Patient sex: F
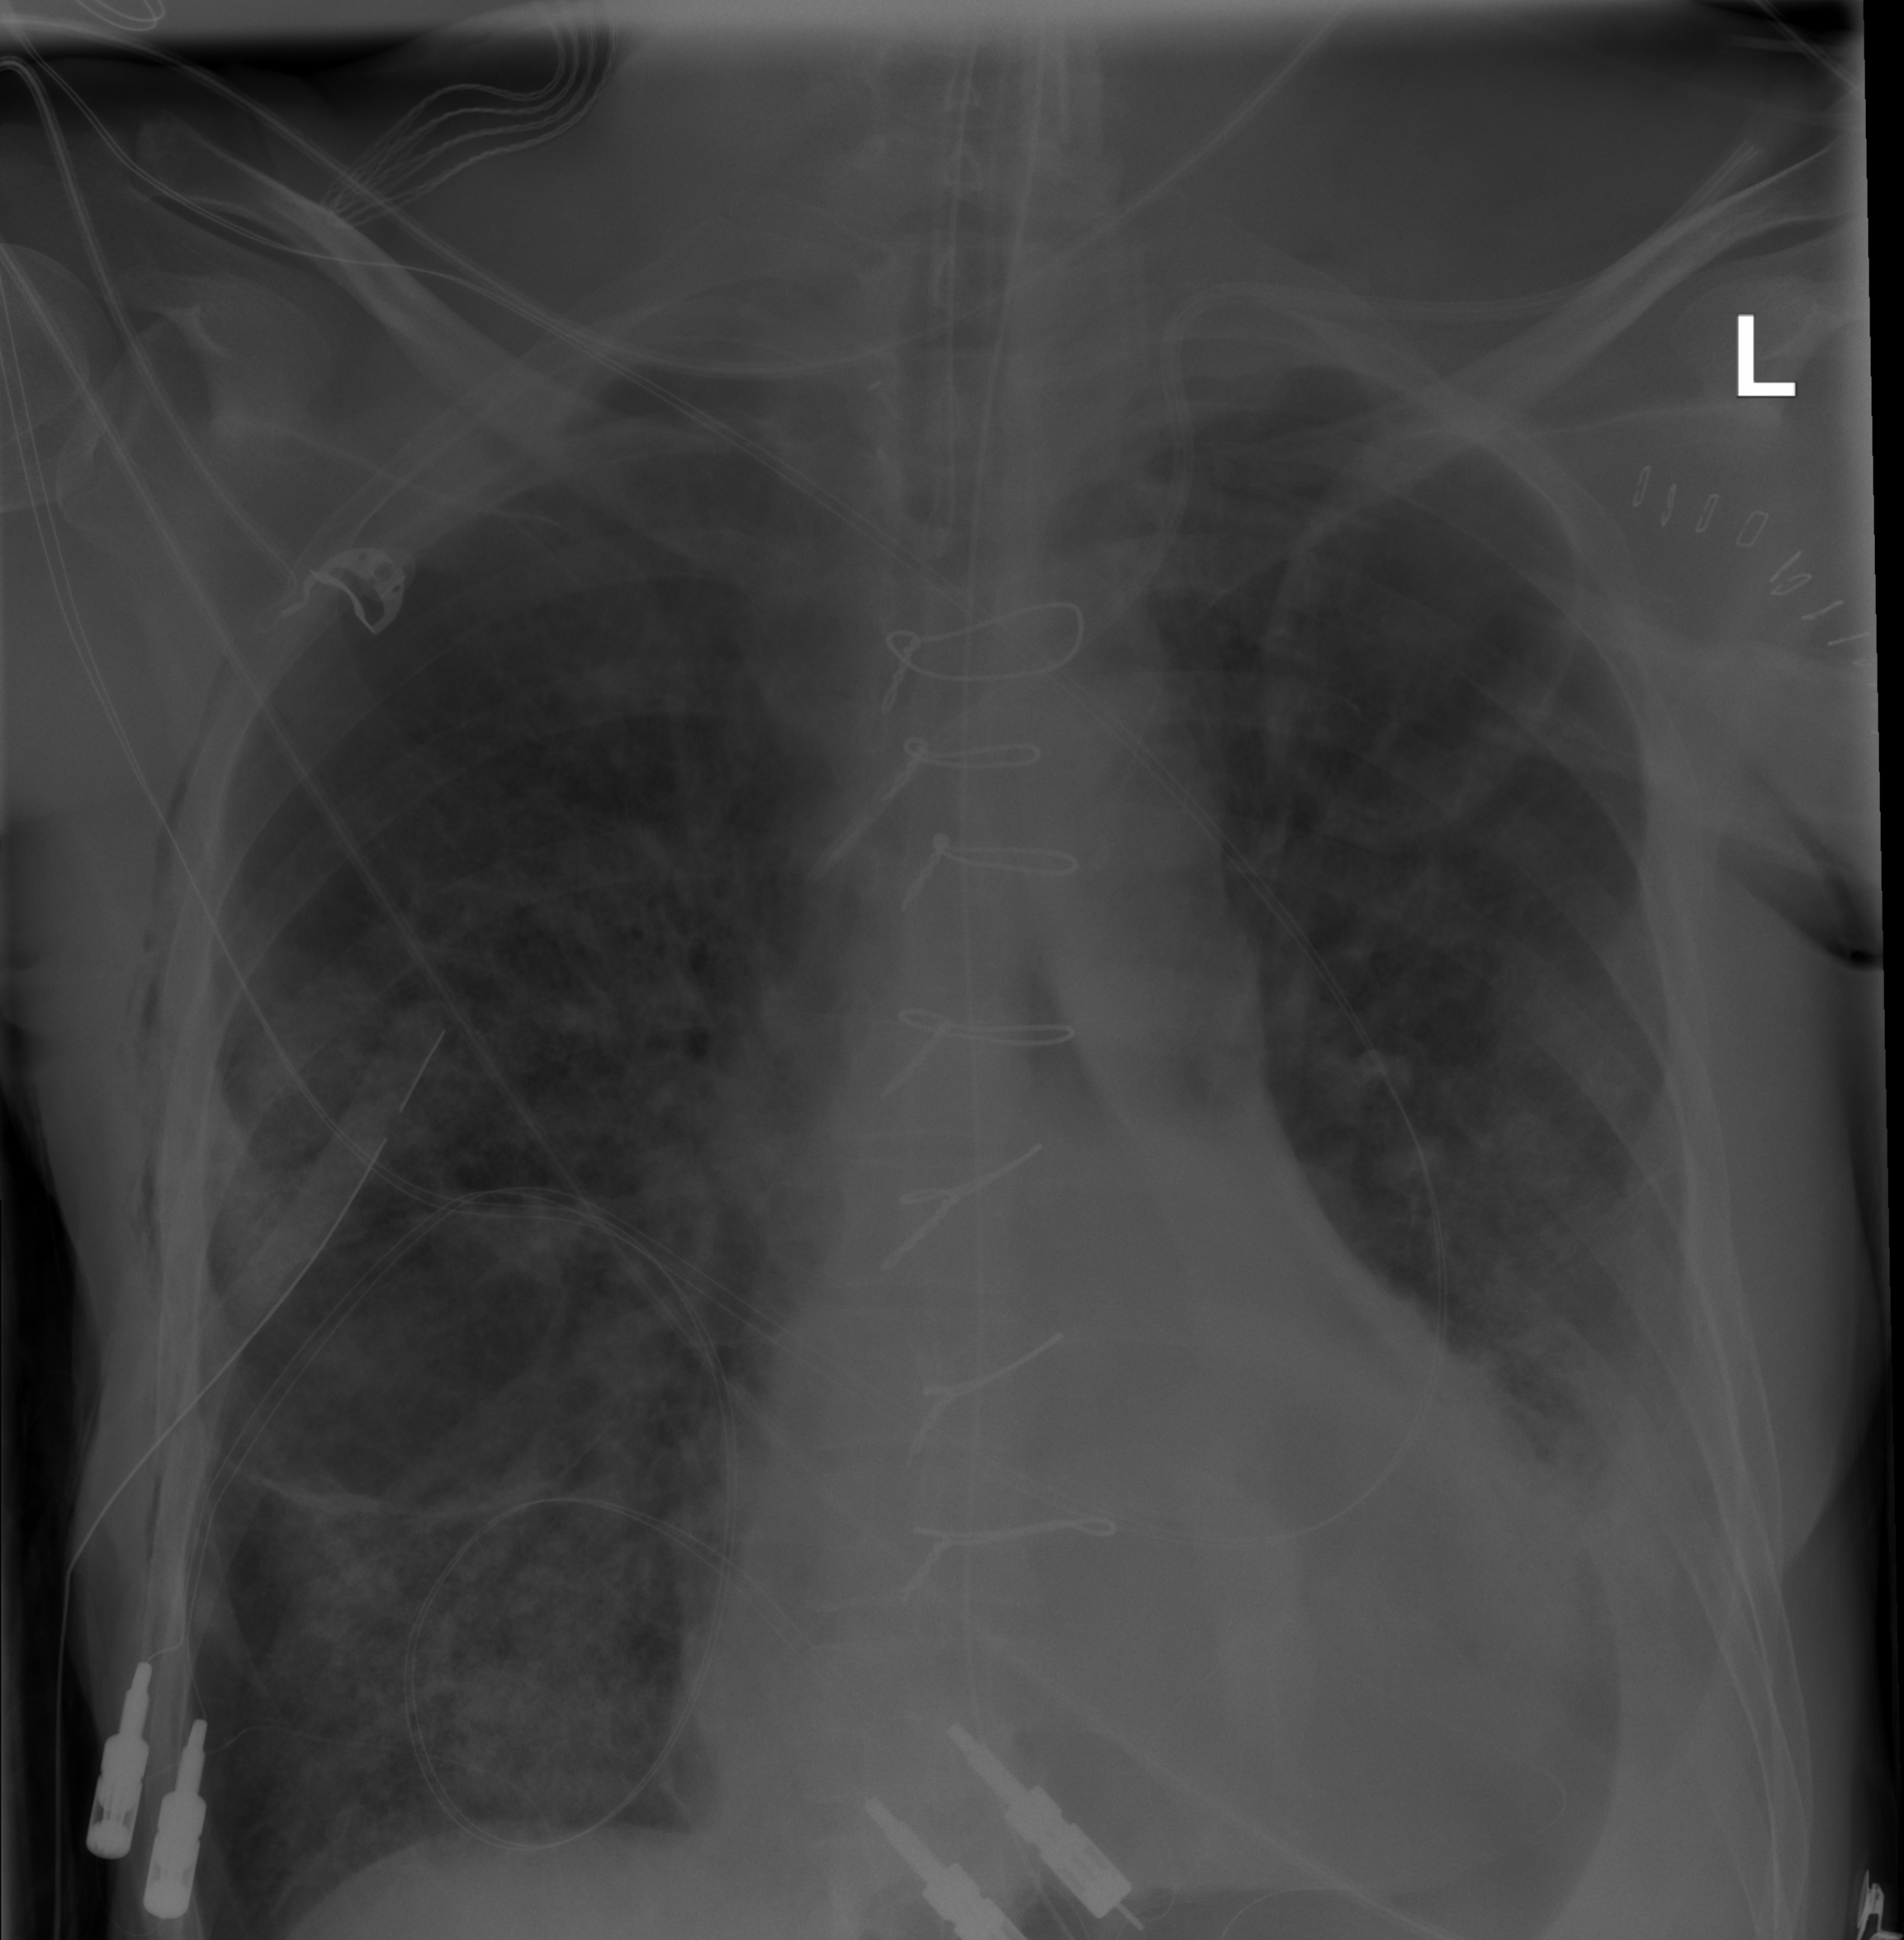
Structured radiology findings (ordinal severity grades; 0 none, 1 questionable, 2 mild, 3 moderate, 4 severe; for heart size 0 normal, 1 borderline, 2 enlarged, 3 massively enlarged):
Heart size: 2
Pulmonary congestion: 2
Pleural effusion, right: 0
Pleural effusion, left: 2
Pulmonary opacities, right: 2
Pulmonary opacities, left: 2
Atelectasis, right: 2
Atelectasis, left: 2